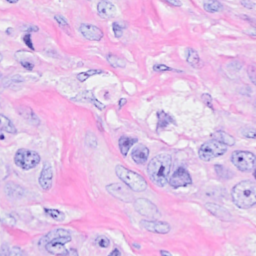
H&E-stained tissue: Breast